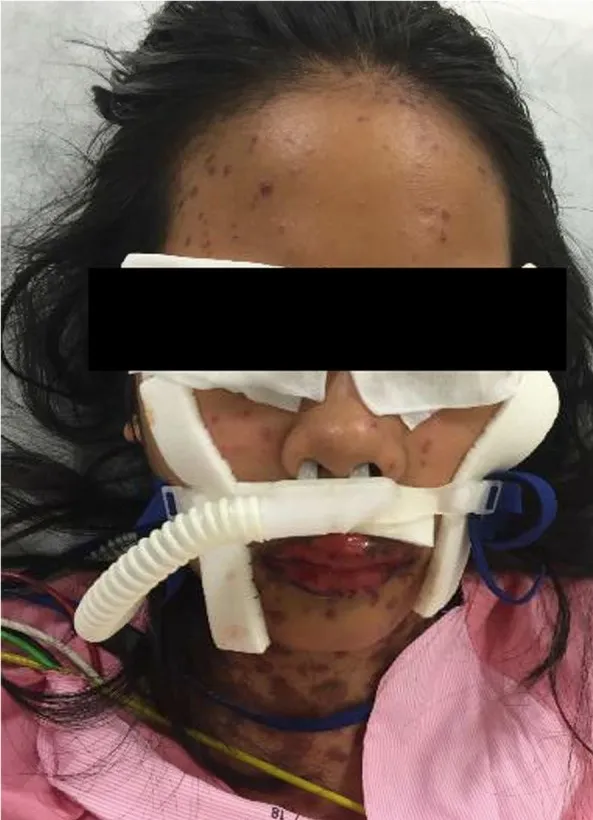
Lesions distributed over the face and mucosal erosions of the lips.
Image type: medical_photograph (oral_photograph)